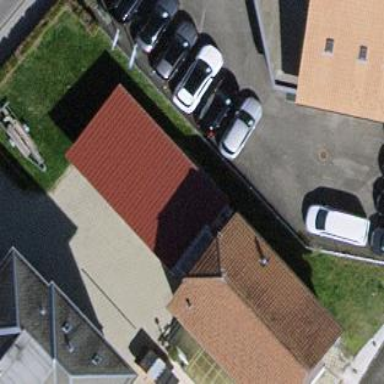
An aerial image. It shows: Group of garages.